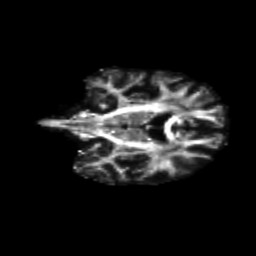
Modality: FA
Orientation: coronal
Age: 70
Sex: female
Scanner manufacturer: siemens
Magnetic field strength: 3 T
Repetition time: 4.71 s
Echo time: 0.0906 s